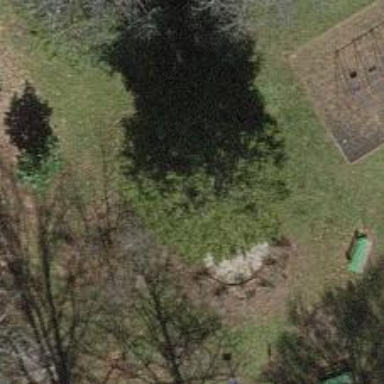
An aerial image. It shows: Playground featuring seesaw.